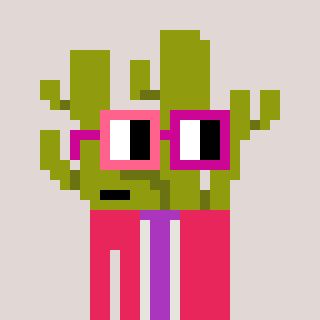
a pixel art character with square pink and red glasses, a cactus-shaped head and a redpinkish-colored body on a warm background